Interaction volume radius: 10 \u00c5
Interaction volume height: 25 \u00c5
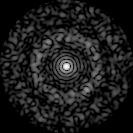
Disorder parameter: 0.8189